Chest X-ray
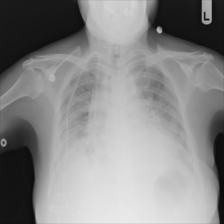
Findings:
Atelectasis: negative
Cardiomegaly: negative
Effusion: negative
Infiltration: positive
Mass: negative
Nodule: negative
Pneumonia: negative
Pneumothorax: negative
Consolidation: negative
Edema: negative
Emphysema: negative
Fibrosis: negative
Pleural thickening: negative
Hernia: negative